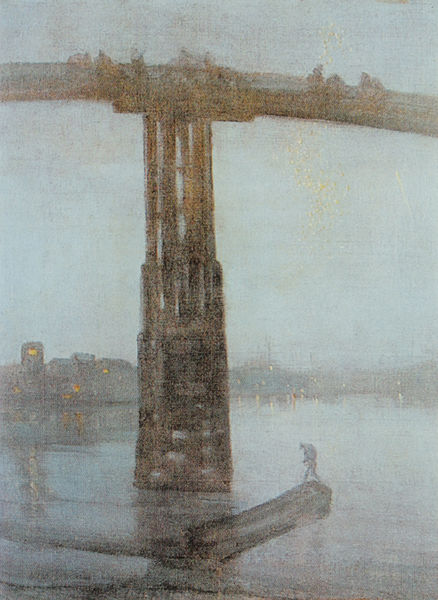
Titel: Die alte Brücke von Battersea
Künstler: James McNeill Whistler
Standort: London
Institution: Tate Gallery
Schlagwörter: blau, dunkel, gemälde, himmel, mann, meer, schatten, wasser, aquarell, fluss, gelb, impressionismus, landschaft, menschen, see, stadt, ufer, abend, ausschnitt, braun, fenster, grau, hell, hintergrund, lampen, licht, lichter, männer, nacht, orange, paris, pfeiler, schwarz, säule, weiss, leute, malerei, mensch, sockel, bild, dämmerung, ferne, horizont, häuser, spiegelung, brücke, gewässer, person, england, arbeit, boot, kahn, turm, japan, schiff, strand, welle, wellen, düster, bogen, passanten, fischer, laufen, dunst, nebel, silhouette, arbeiter, hafen, strom, steg, turner, arch, architecture, blue, men, oil, people, white, black, dark, figures, gold, gray, green, grey, modern, painting, windows, yellow, detail, ruderer, reflection, brown, gestalt, unscharf, regen, stütze, gerüst, diesig, erleuchtet, wood, dunke, sad, clouds, man, sky, wanderer, boat, building, house, lake, landscape, ocean, sea, water, waves, distance, horizon, houses, reflections, tower, village, metal, steel, schwaden, spaziergänger, evening, light, mirroring, river, dusk, night, drawing, london, schemen, impressionism, shadow, line, sketch, walking, unheimlich, streben, cross, boats, british, cloudy, bridge, town, bauen, siluette, city, human, lights, monet, brückenpfeiler, stele, buildings, construction, feucht, harbor, harbour, kräne, carriage, impressionist, top, figure, outdoors, shadows, einsturz, rust, cityscape, fishing, pillar, working, fog, blurry, haze, structure, mist, misty, tan, foggy, postmodern, abendgraun, brückenbau, nebeld, faded, workers, pole, industrial, funkeln, lonely, under, skyline, traveller, ripples, high, nocturne, morning, pier, log, bag, shimmering, muted, fußgänger, rivier, twilight, gloomy, thames, support, whistler, waterfront, t, horison, pilon, workmen, clods, hunchback, dim, rusty, james mcneil whister, james mcneil whistler, james abbott mcneill whistler, atmpshpere, suspension, bisection, bisect, thirds, sity, mirroiring, oilsketch, pylon, over, menc, lichte, morgengrau, reflect, skiff, battersea, stooped, overpass, boatman, brückenpfosten, cloudly, ocaean, waterline, glommy, gestaöt